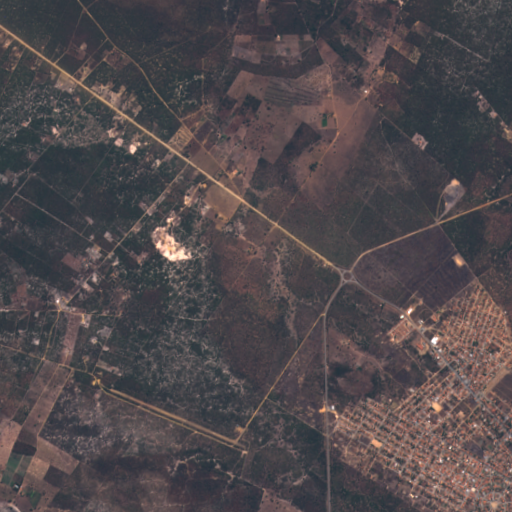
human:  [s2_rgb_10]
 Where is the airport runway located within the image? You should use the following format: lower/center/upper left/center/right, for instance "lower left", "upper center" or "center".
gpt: The airport runway is located in the lower left of the image.
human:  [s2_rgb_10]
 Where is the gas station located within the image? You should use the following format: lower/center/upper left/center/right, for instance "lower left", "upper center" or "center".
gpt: The gas station is located in the center right of the image.
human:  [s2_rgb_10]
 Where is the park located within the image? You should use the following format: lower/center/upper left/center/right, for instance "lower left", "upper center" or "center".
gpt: The park is located in the lower right of the image.
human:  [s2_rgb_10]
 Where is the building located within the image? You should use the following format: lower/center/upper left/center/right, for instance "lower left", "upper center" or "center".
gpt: There is no building in the image.